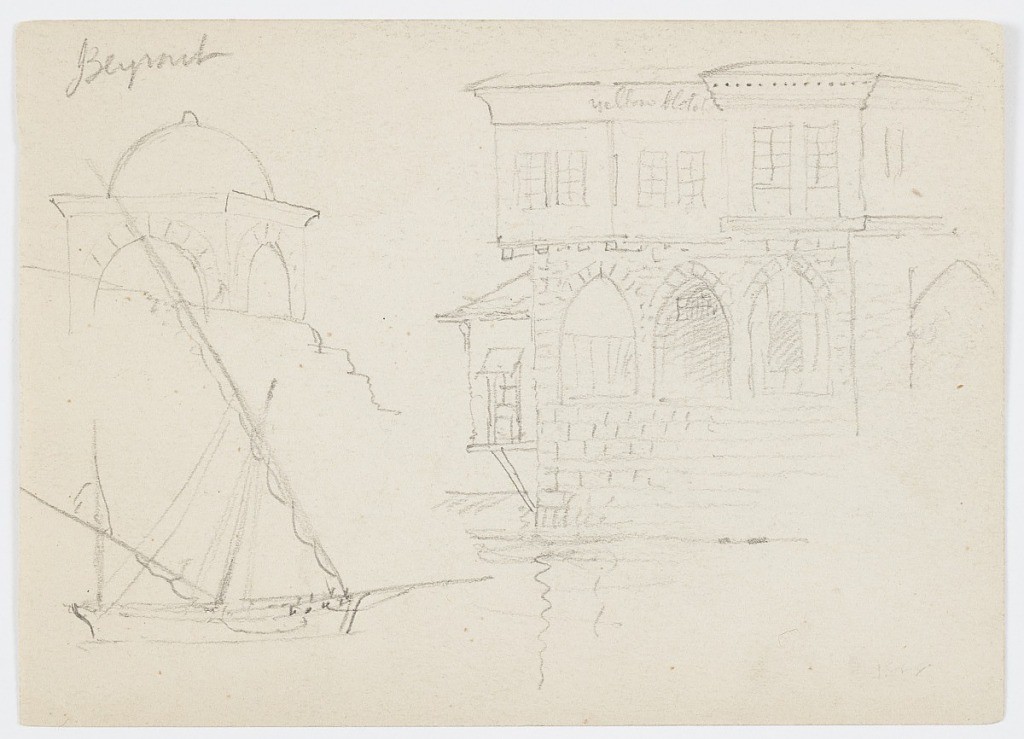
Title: Buildings and a Sailboat, Beirut, Lebanon
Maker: Frederic Edwin Church, American, 1826–1900
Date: January 14, 1868
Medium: Graphite on tan wove paper; verso: graphite
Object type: Drawing
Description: Sketches from Beirut, Lebanon, showing two buildings and a sailboat in or near the city's harbor. At lower left, a boat with furled sails is shown anchored in right profile. Above it at upper left, a portion of a domed and arched structure is visible. Dominating the composition at right is a detailed sketch of a building situated upon the water, possibly the Hotel Belle Vue, where the artist and his family stayed during the visit. The lower floor has three exterior pointed arches and an addition, at left, while six windows are visible in the upper story.

Verso: Sketches from Beirut, Lebanon, showing multiple figure sketches and, at upper left, a recessed, arched doorway atop a flight of stairs. At upper right, a woman wearing a burqa is shown in left profile with a mesh veil over her face. Below her, a upper portion of an individual's head is sketched in right profile. At center, a mother holding a child on her back is loosely rendered, while below them, a foot wearing a pointed shoe is included.